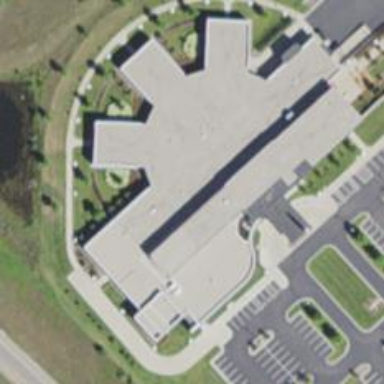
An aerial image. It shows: Healthcare clinic is depicted in the image.